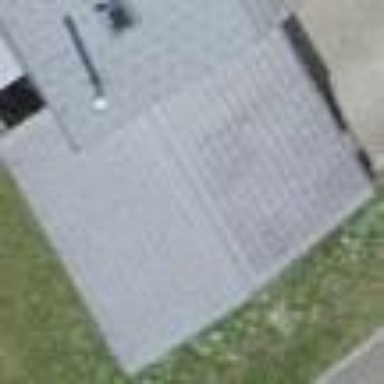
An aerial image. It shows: Garage.